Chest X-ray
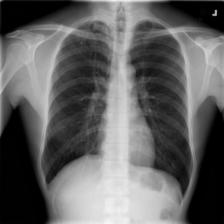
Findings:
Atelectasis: negative
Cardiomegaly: negative
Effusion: negative
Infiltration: negative
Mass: negative
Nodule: negative
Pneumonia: negative
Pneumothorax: negative
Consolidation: negative
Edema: negative
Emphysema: negative
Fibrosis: negative
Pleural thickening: negative
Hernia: negative